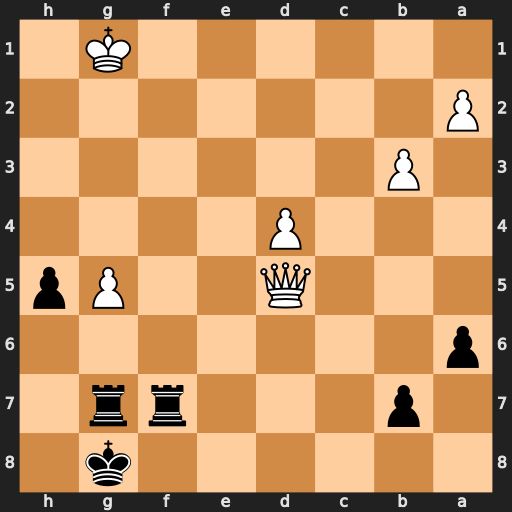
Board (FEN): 6k1/1p3rr1/p7/3Q2Pp/3P4/1P6/P7/6K1
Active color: b
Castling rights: -
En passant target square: -
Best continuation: Rxg5+ Qxg5+ Rg7